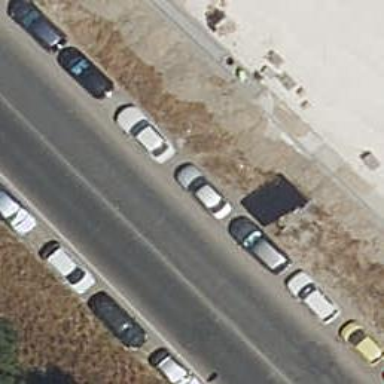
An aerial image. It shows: Sidewalk.